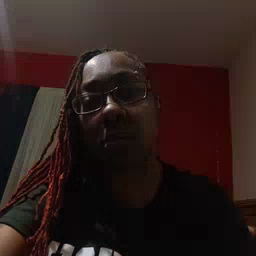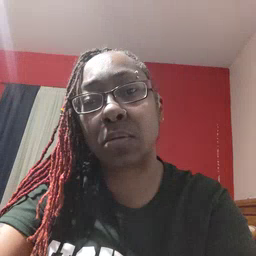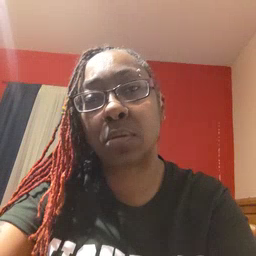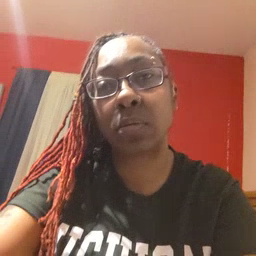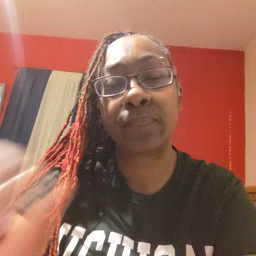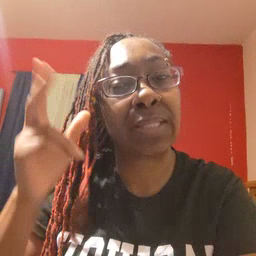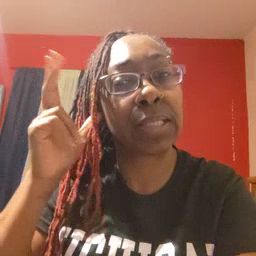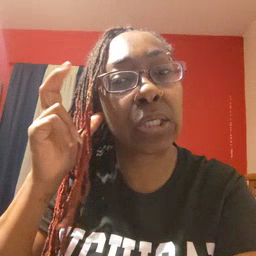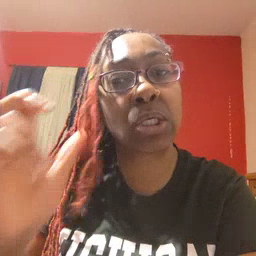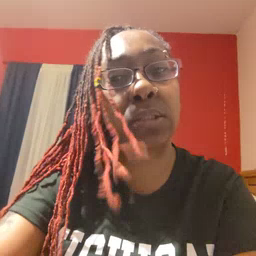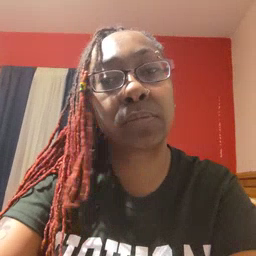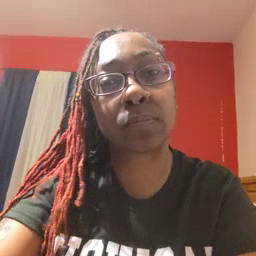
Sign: hear